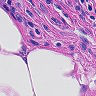
Metastatic tissue present: yes